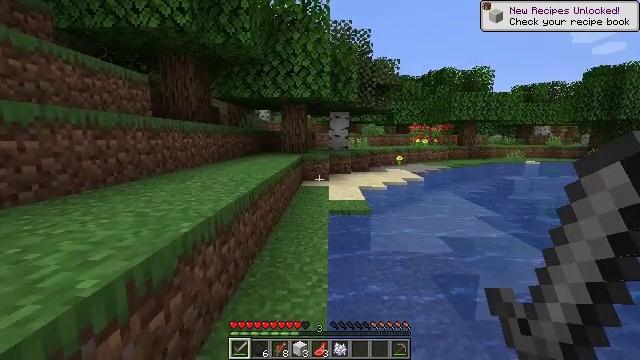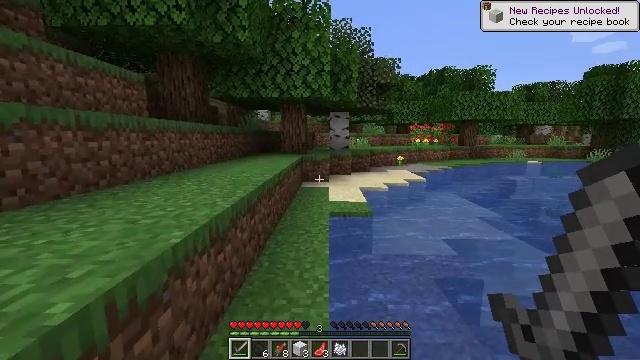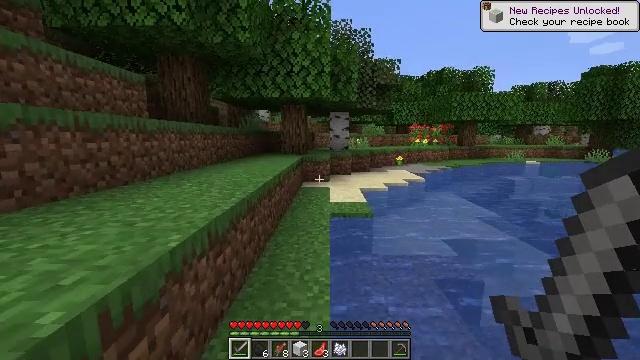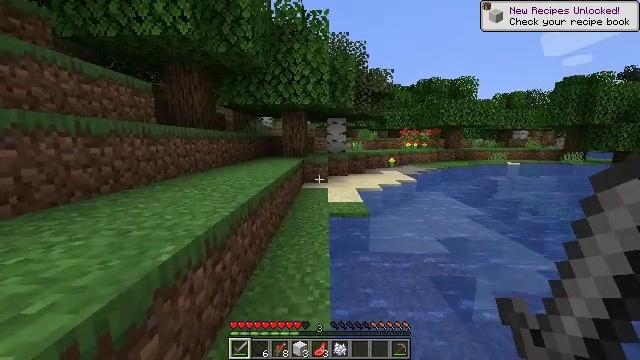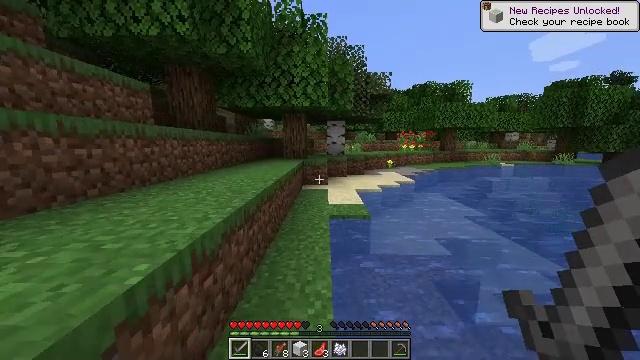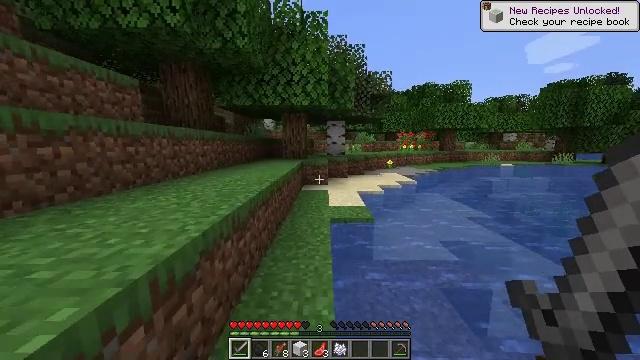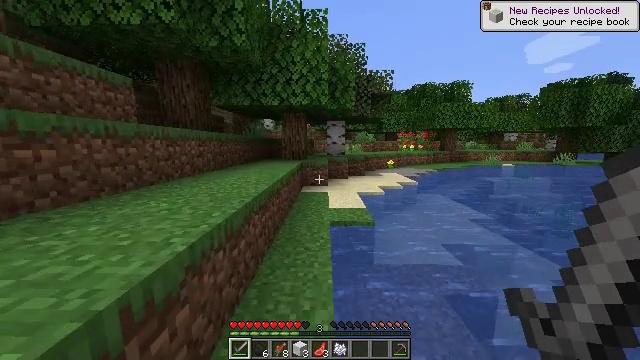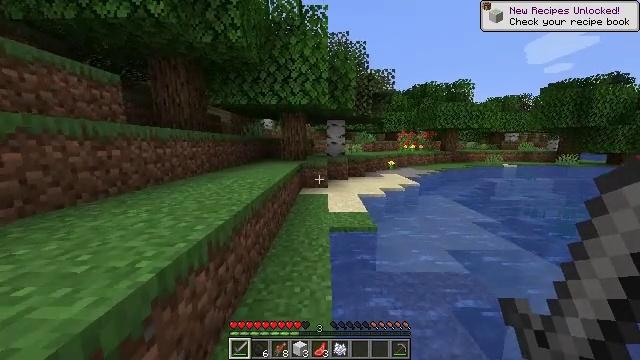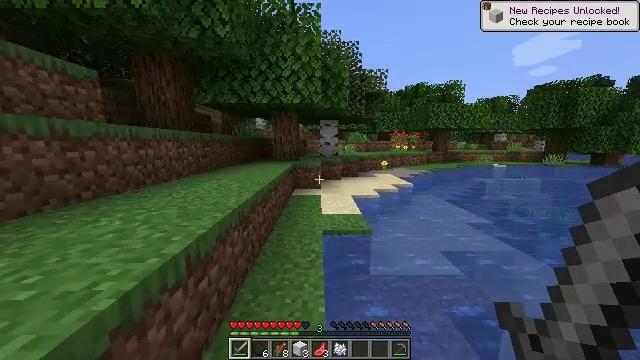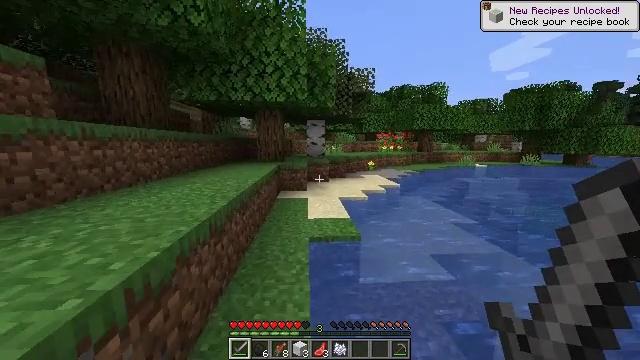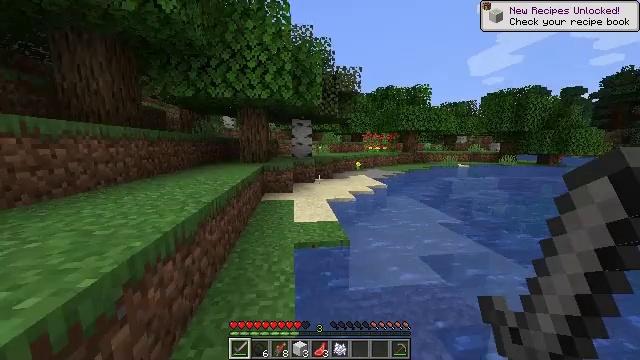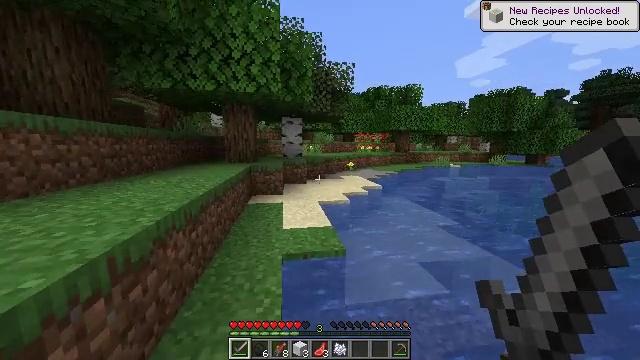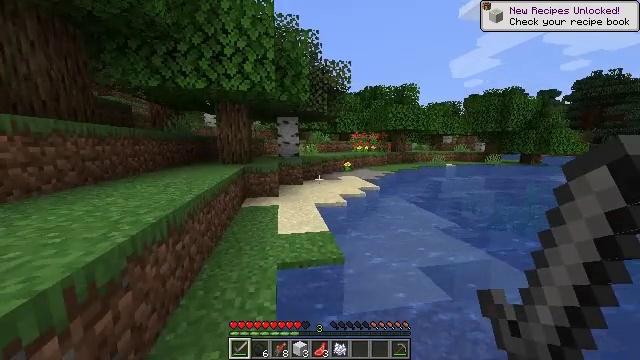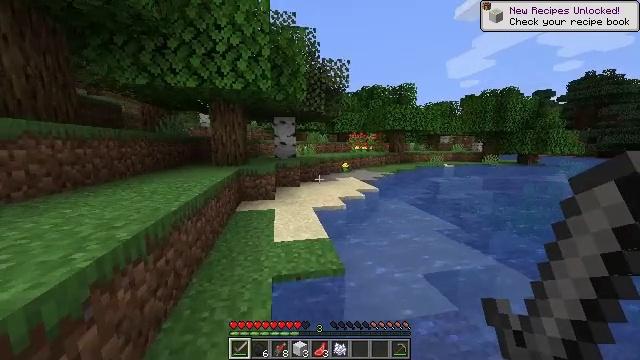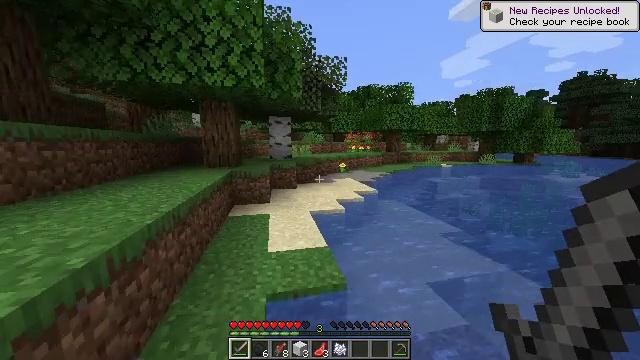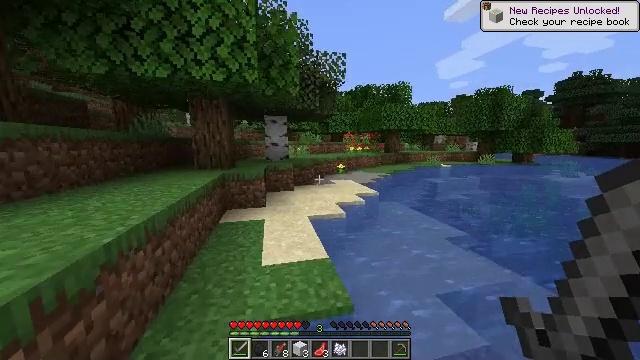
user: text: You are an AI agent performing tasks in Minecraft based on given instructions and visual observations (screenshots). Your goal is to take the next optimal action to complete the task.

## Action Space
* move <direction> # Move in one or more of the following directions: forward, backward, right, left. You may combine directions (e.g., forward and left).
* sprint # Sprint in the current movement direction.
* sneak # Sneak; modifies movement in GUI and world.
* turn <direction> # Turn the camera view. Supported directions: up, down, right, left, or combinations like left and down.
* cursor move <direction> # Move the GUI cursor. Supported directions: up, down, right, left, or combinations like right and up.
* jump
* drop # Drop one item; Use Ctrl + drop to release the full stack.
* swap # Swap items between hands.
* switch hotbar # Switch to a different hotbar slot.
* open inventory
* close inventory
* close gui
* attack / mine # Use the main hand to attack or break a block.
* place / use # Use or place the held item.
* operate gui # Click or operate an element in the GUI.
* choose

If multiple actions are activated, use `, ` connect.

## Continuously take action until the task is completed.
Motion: motion action
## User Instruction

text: Hunt fish.
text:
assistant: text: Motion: move forward
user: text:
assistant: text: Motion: move forward
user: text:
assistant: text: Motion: move forward
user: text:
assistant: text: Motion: move forward
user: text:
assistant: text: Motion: move forward
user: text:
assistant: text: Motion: move forward
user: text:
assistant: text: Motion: move forward
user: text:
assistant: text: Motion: move forward, turn right
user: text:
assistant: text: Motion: move forward, turn right
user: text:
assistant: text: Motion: move forward, turn right
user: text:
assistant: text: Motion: move forward, turn right
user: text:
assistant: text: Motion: move forward, turn right
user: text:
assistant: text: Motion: move forward
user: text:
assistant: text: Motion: move forward, turn right
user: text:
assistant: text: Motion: move forward
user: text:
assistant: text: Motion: move forward and move left, turn right and down, jump
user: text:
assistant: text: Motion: move forward and move left, jump
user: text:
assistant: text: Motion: move forward and move left, jump
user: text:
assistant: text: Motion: move forward and move left, jump
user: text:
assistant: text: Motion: move forward and move left, jump
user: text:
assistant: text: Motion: move forward and move left
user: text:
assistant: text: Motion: move forward and move left
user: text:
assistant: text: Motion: move forward and move left
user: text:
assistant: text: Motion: move forward and move left
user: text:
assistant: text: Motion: move forward and move left
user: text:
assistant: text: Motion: move forward and move left
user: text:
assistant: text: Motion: move forward and move left
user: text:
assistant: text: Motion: move forward and move left
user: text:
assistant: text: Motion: move forward and move left, jump
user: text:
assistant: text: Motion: move forward and move left, jump